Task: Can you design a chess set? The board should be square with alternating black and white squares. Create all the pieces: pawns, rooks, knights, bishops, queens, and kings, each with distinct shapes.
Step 96:
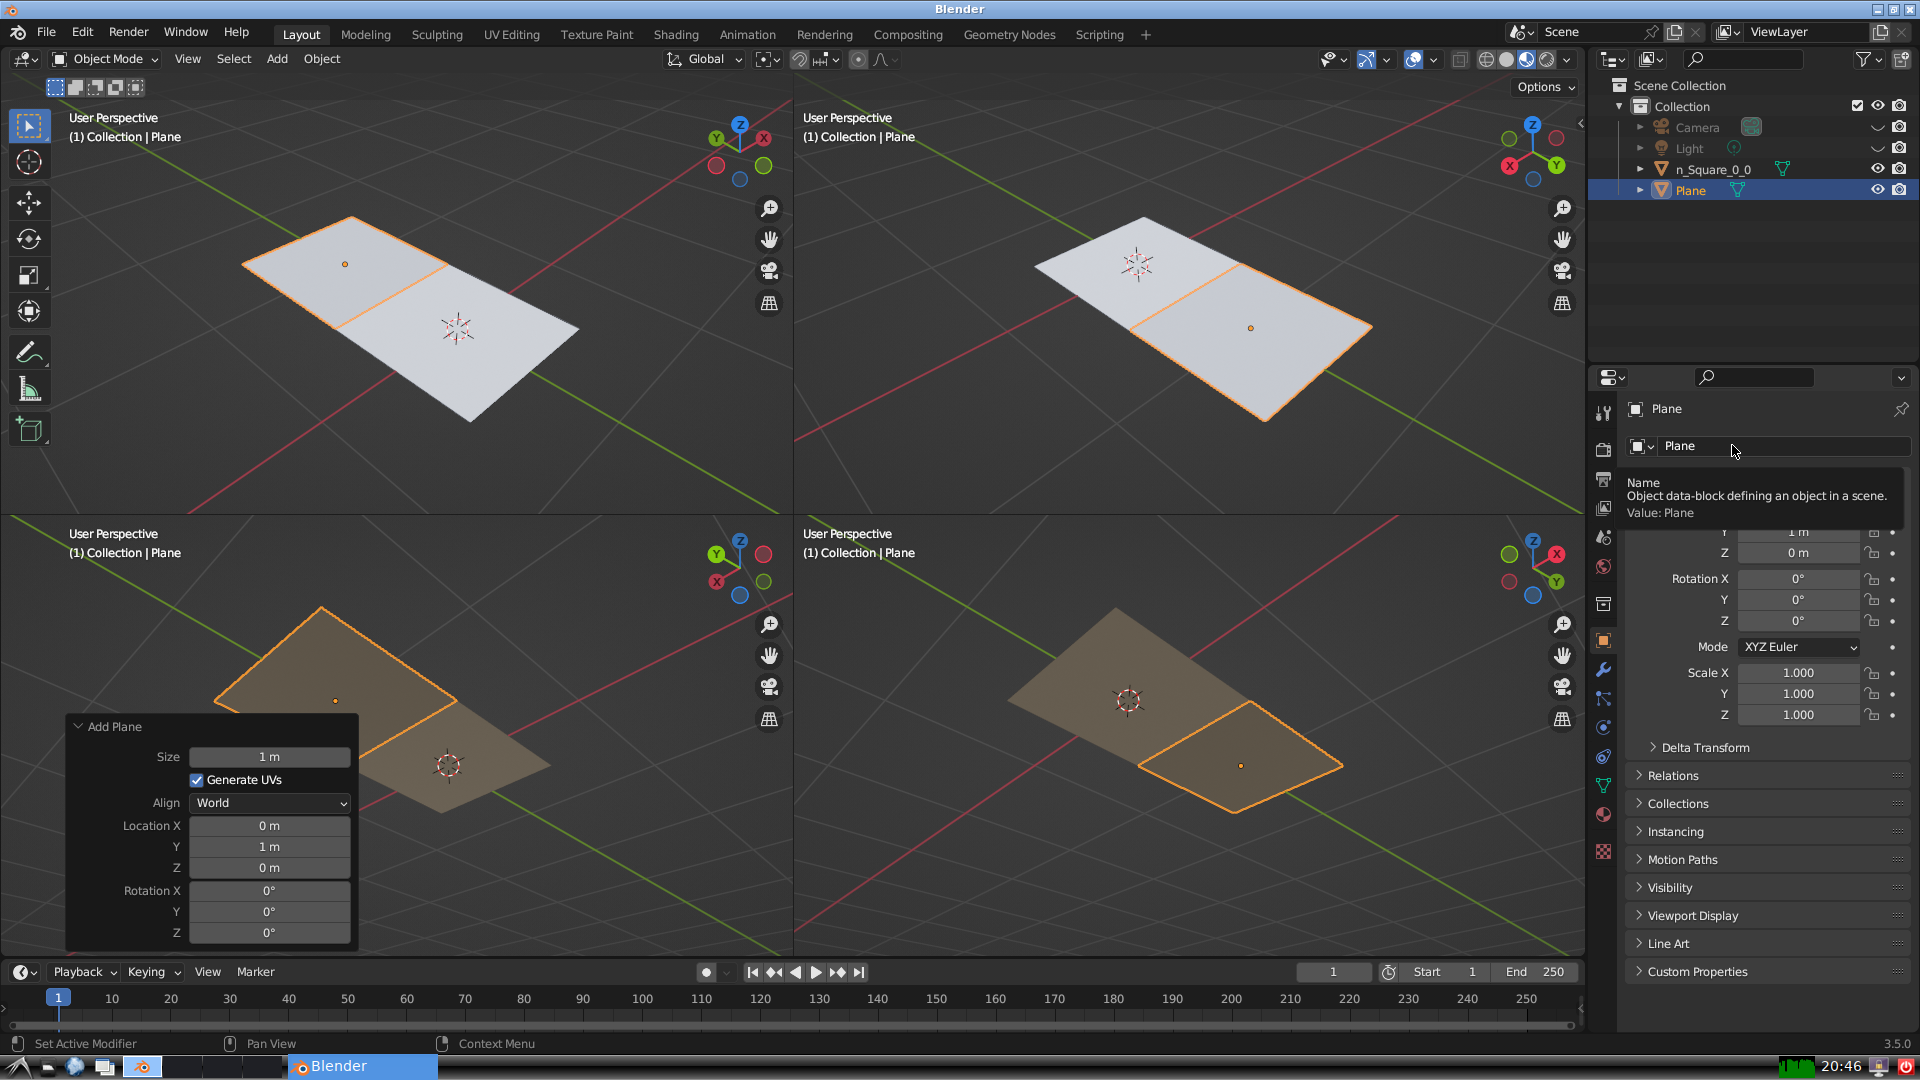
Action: click: no